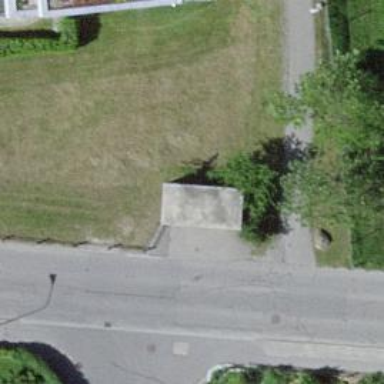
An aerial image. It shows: Bus stop with platform for public transport.